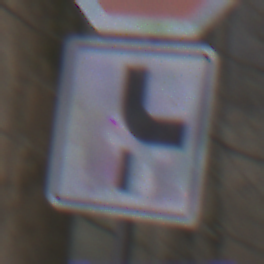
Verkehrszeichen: VerlaufVorfahrtsstrasse10
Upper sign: Stop
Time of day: MorningAfternoon
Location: Outdoor (Nature)
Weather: PartlyCloudy
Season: NotSpecified
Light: Natural